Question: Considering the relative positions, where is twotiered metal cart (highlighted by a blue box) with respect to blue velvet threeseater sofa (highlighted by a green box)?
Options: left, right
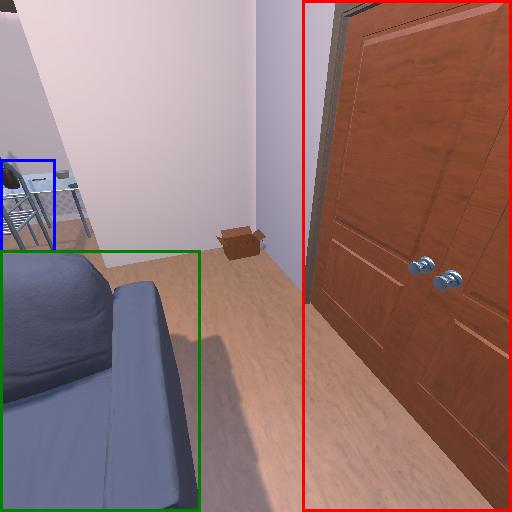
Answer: left